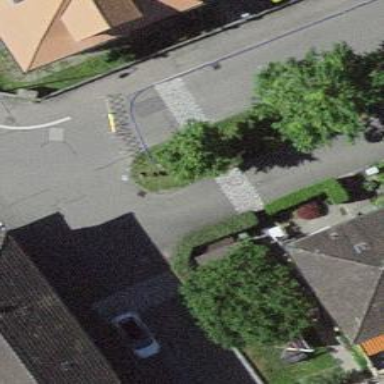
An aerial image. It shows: Bollard barrier.